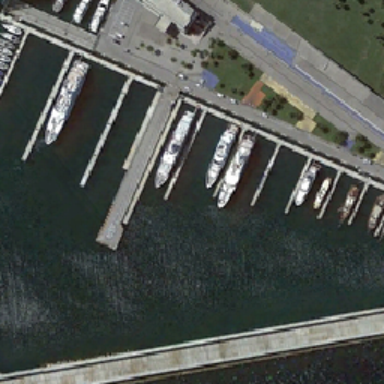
There is a green lawn near the harbor .